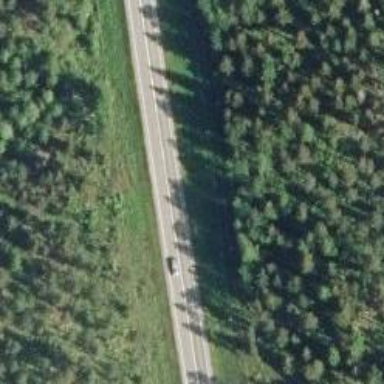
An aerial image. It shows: Asphalt road classified as trunk highway.